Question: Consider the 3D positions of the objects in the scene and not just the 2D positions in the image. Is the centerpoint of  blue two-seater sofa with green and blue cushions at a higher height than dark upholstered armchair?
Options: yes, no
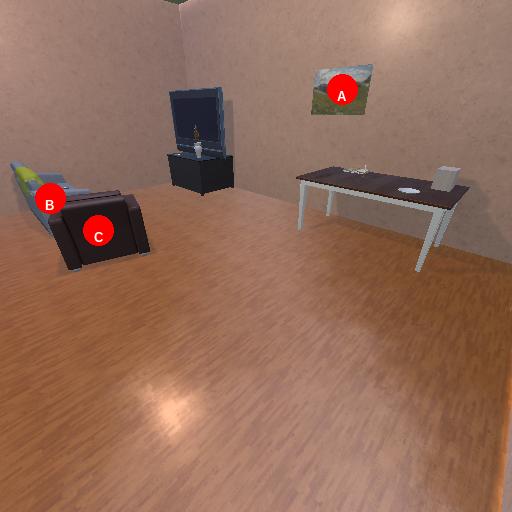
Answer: yes